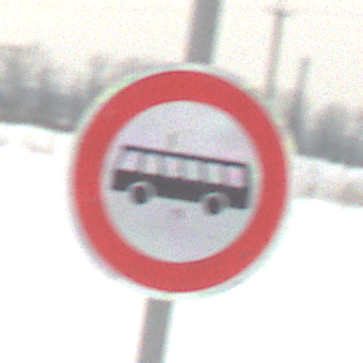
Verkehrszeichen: VerbotKraftomnibusse
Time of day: MorningAfternoon
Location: Outdoor (Nature)
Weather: Overcast
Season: Winter
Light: Natural